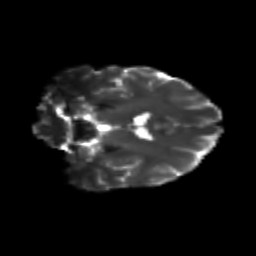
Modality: T2w
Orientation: coronal
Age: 25
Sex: female
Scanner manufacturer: siemens
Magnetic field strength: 3 T
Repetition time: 3.5 s
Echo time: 0.113 s